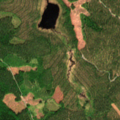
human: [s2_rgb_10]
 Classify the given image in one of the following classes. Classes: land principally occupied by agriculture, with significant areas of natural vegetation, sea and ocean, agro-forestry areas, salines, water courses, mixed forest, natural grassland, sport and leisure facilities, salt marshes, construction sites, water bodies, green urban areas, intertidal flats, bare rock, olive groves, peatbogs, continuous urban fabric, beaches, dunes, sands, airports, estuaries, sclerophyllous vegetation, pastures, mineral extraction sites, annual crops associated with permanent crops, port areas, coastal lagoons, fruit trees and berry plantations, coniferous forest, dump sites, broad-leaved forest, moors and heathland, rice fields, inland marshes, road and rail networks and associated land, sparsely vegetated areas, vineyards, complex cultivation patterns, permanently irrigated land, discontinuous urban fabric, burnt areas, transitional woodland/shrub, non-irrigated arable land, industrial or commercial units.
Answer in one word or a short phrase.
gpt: coniferous forest, mixed forest, transitional woodland/shrub